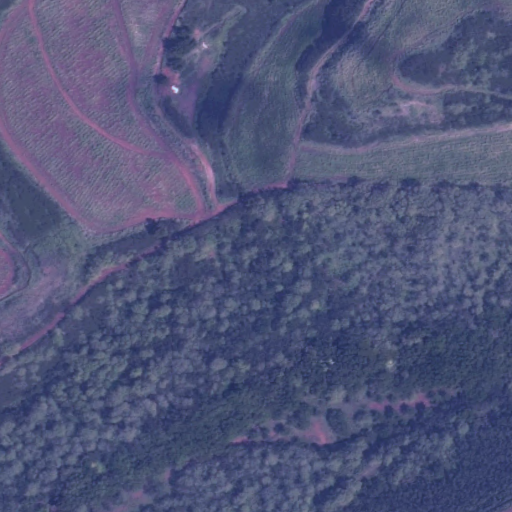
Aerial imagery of valley in Hawaii named Waikoloi Gulch containing only unknown